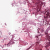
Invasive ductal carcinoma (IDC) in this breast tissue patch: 0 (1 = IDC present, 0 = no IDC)